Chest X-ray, PA view. Patient: 48 years old, sex F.
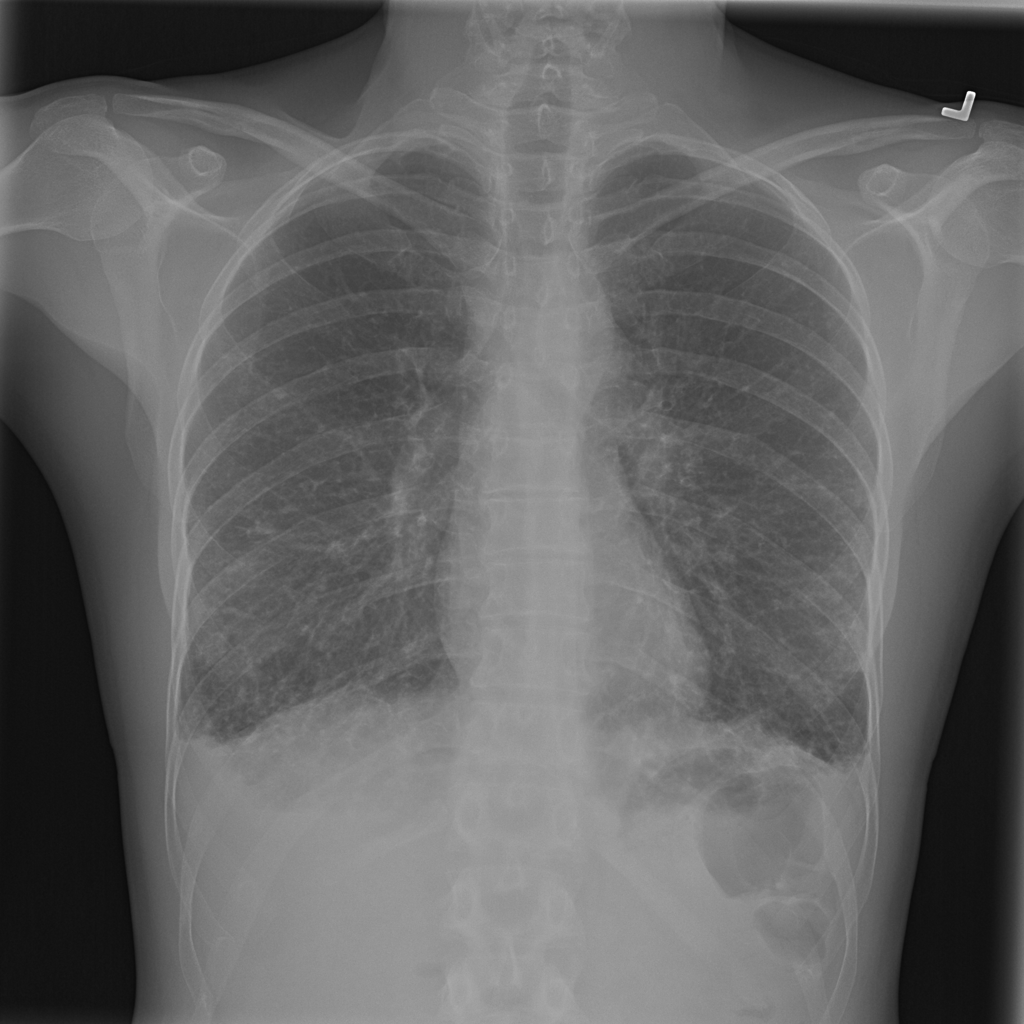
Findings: Infiltration